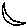
Label: moon